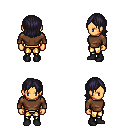
a pixel art fantasy rpg character, female body template, human, tanned skin, brown long-sleeve shirt, gold greaves, raven long bangs hairstyle, black shoes, four views (front, back, left, right), 2x2 character sprite sheet, small pixel art, hard edges, no anti-aliasing